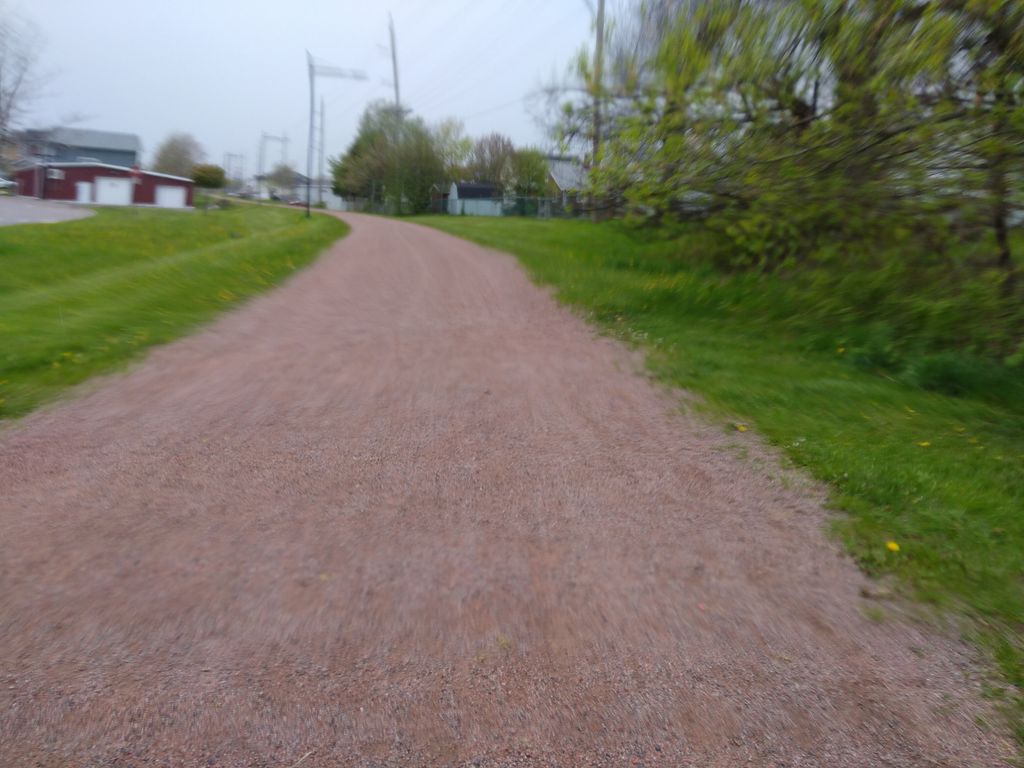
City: charlottetown